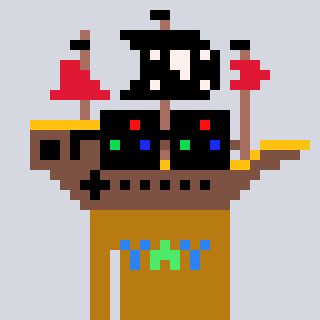
a pixel art character with square black sunglasses, a pirateship-shaped head and a gold-colored body on a cool background